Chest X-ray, PA view. Patient: 22 years old, sex M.
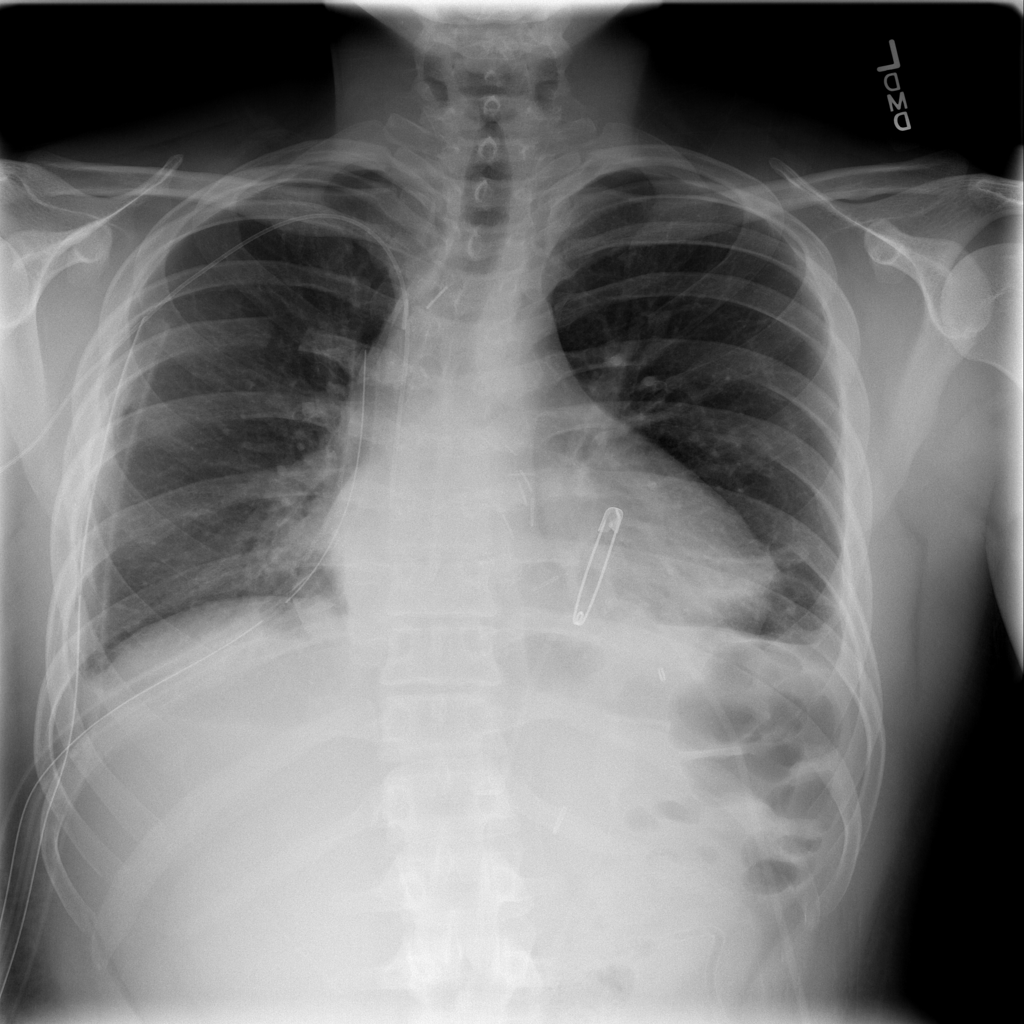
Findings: Atelectasis, Cardiomegaly, Effusion, Infiltration, Mass, Pneumothorax